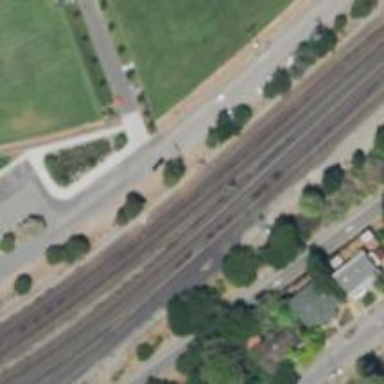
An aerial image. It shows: Railway signal.